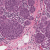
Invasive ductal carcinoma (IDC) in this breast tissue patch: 0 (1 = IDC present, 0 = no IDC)